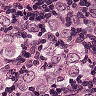
Metastatic tissue present: yes